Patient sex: F
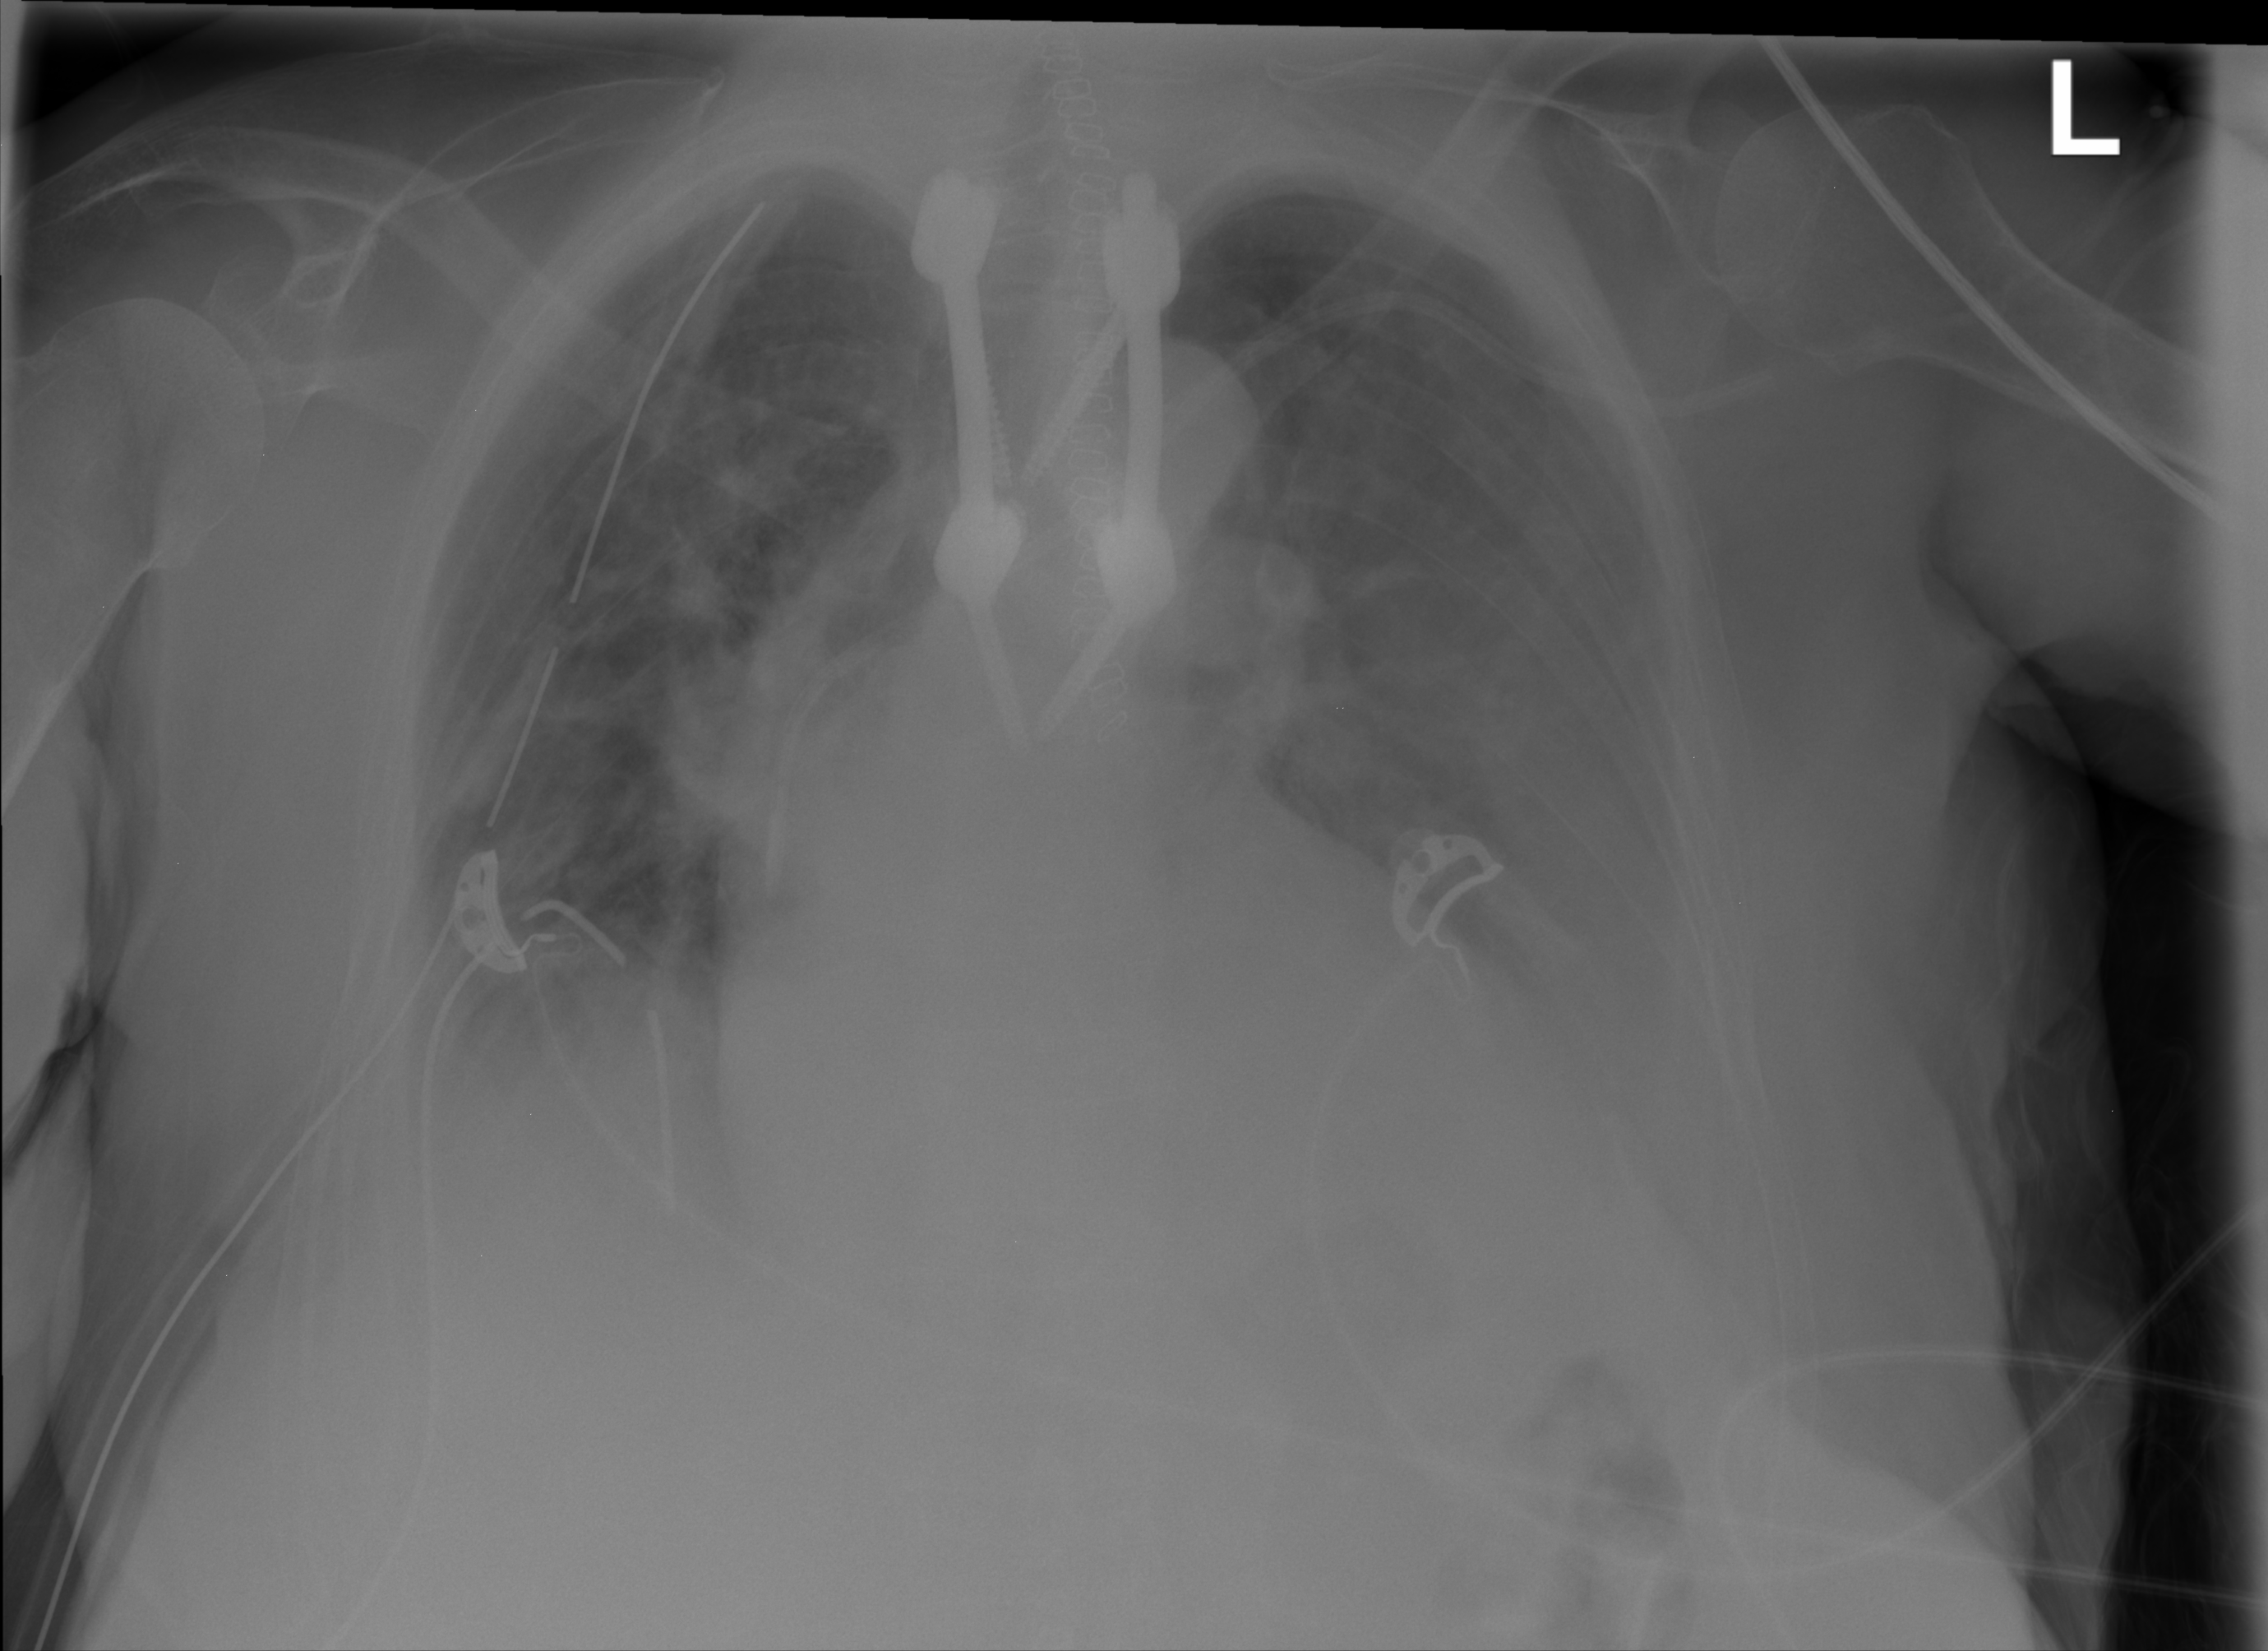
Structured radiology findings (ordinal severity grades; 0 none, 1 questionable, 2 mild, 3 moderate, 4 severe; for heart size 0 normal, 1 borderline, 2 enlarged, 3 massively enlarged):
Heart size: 0
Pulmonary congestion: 2
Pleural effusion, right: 2
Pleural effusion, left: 3
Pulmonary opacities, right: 3
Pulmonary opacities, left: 0
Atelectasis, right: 3
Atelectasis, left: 2